Question: I'd like to understand why I can't view the contents of these folders:

The folders that I cannot open have a left arrow key icon on them.
And before you ask, the folders have files in them.
Why cannot I view the content of these folders, and how can I solve this issue?
: Running on Windows 8.1
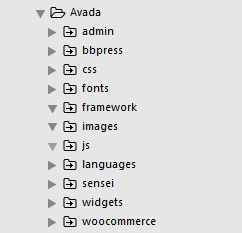
Answer: Uninstalled/ reinstalled. - The issue was solved. No information on what caused it.